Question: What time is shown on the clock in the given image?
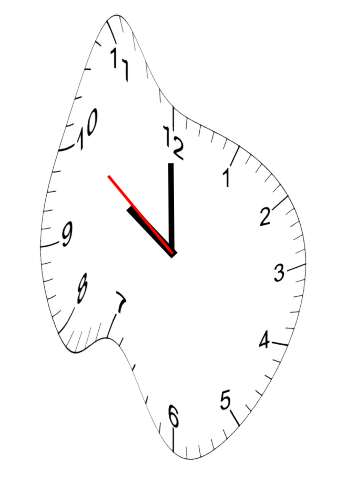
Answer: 09:59:51